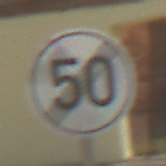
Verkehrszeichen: EndeGeschwindigkeit50
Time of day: Midday
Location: Outdoor (Suburban)
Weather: PartlyCloudy
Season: NotSpecified
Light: Natural